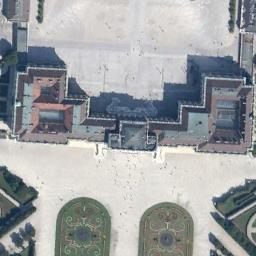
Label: palace